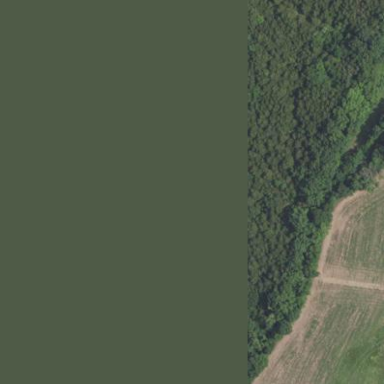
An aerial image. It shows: Evergreen needle-leaved woodland.